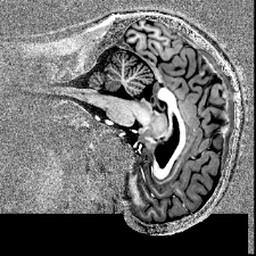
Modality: T1w
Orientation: sagittal
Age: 25
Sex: male